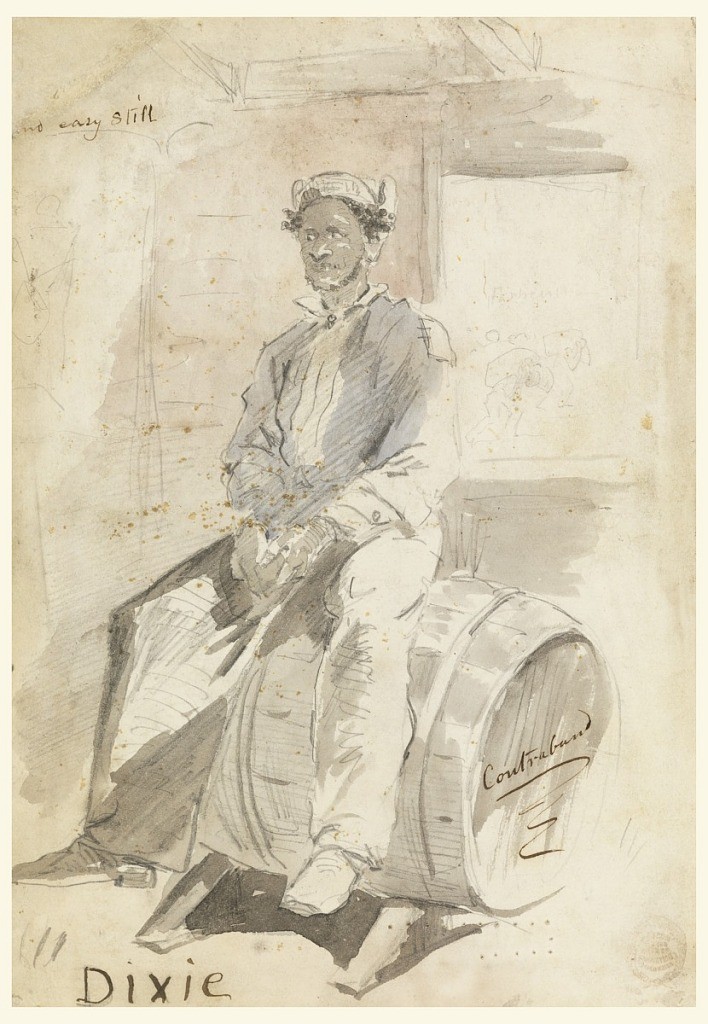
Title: Dixie
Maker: Winslow Homer, American, 1836–1910
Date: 1861
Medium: Brush and gray, brown wash, graphite on cream-colored paper
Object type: Drawing
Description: Vertical view of the interior of a shed with an African American male sitting on a barrel with a view through a window of what appear to be women carrying heavy loads.